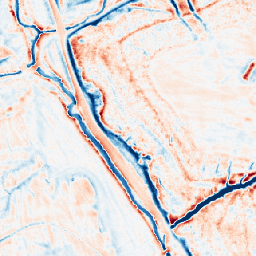
Category: edge_preserving
Decomposition family: guided
Decomposition parameters: radius: 4
eps: 0.1
Upsampling method: area
Upsampling parameters: scale: 4
Upsampling scale: 4